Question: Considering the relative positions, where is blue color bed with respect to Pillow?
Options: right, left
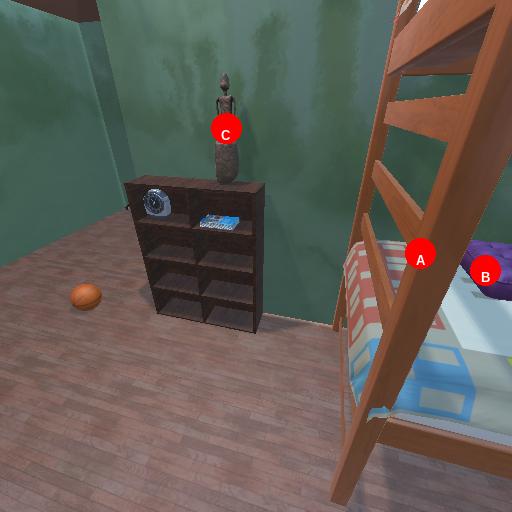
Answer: right